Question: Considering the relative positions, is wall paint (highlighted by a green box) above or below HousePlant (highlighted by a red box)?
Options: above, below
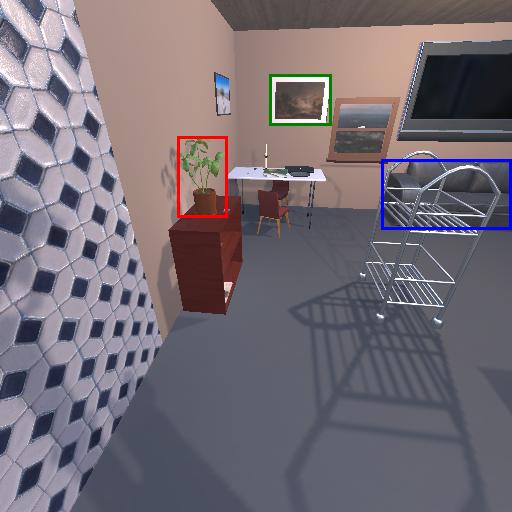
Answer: above